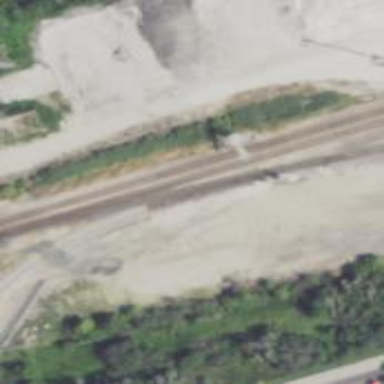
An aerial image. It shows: Railway track.